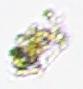
Label: Detritus